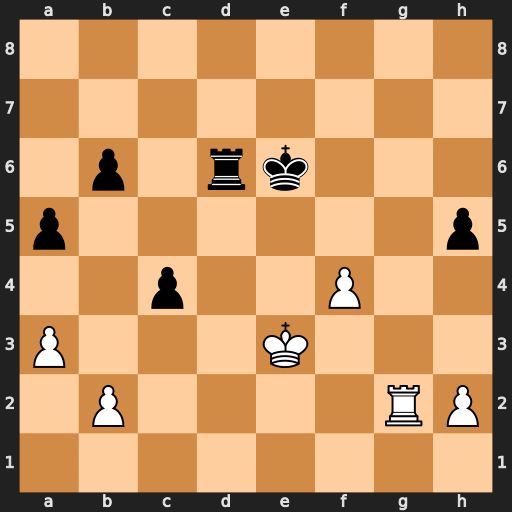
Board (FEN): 8/8/1p1rk3/p6p/2p2P2/P3K3/1P4RP/8
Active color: w
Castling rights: -
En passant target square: -
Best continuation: Rg6+ Kd7 Rxd6+